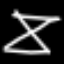
Label: hourglass